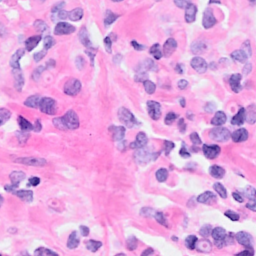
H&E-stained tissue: Breast